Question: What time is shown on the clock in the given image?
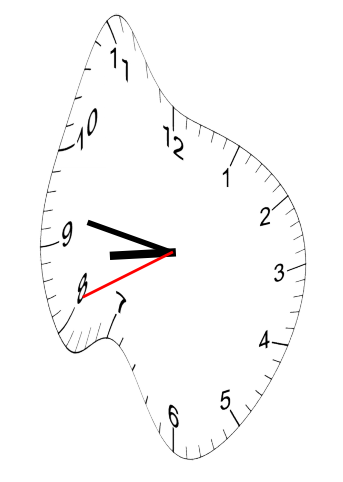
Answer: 08:46:41